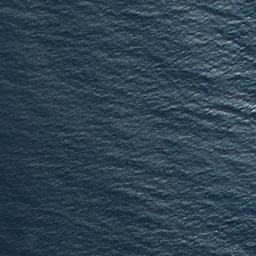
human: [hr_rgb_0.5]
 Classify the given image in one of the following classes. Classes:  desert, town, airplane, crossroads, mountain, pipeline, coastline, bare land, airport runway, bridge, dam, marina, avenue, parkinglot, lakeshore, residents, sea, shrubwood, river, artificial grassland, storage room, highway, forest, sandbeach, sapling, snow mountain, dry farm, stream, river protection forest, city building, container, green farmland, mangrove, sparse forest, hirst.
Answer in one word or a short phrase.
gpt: sea